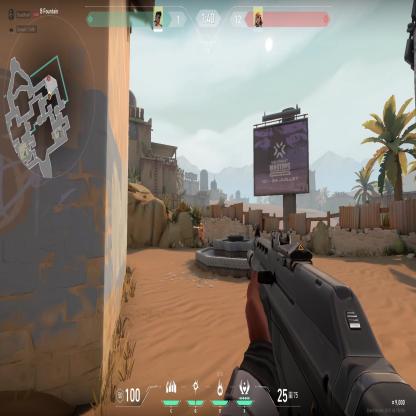
Label: enemy